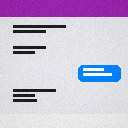
Screen state: on